Field crop: maize
Growth stage: 2
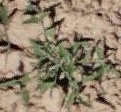
Species: atriplex